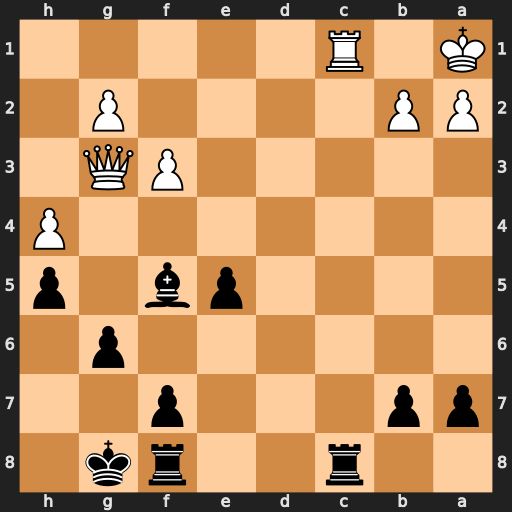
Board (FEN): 2r2rk1/pp3p2/6p1/4pb1p/7P/5PQ1/PP4P1/K1R5
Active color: b
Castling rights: -
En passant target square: -
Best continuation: Rxc1#